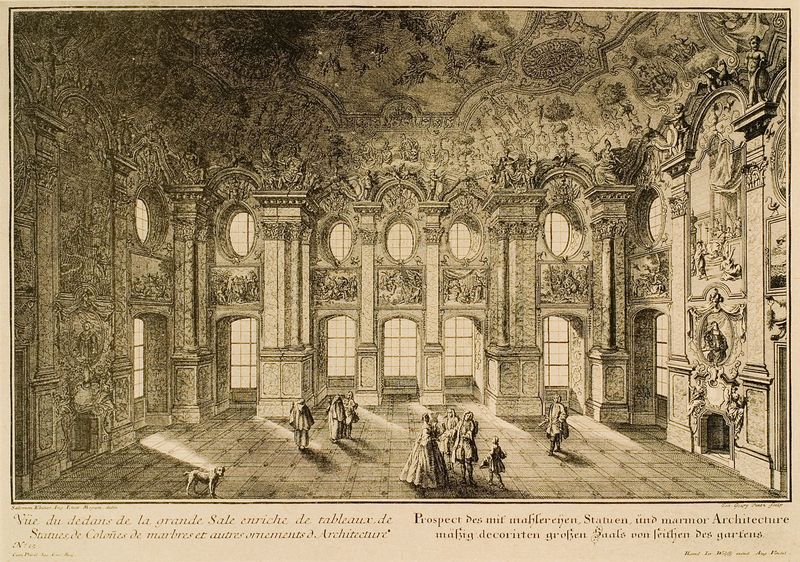
Titel: Prospect des mit mahlereijen, Statuen, und marmor Architecture mäßig decorirten großen Saals von Seithen des gartens
Künstler: Salomon Kleiner
Schlagwörter: gemälde, mann, schatten, weiß, frauen, menschen, fenster, frau, grau, kleid, kleider, licht, männer, raum, schwarz, skizze, säule, säulen, tür, zeichnung, gebäude, hund, schloss, tier, leute, tanz, alt, architektur, barock, innenraum, gitter, sonne, boden, decke, familie, innen, kind, personen, rokkoko, rokoko, kamin, oval, rund, relief, schrift, bogen, man, türen, parkett, tanzsaal, grafik, türe, saal, salon, verzierung, wandgemälde, stuck, lichteinfall, hoch, halle, aufsicht, palast, rundfenster, druck, radierung, stich, fliesen, text, entwurf, wappen, fresken, königlich, deckengemälde, bemalung, reifrock, quadratisch, lisenen, festsaal, ballsaal, statisch, bodenfliesen, höfling, deckenornamente, repäsentation